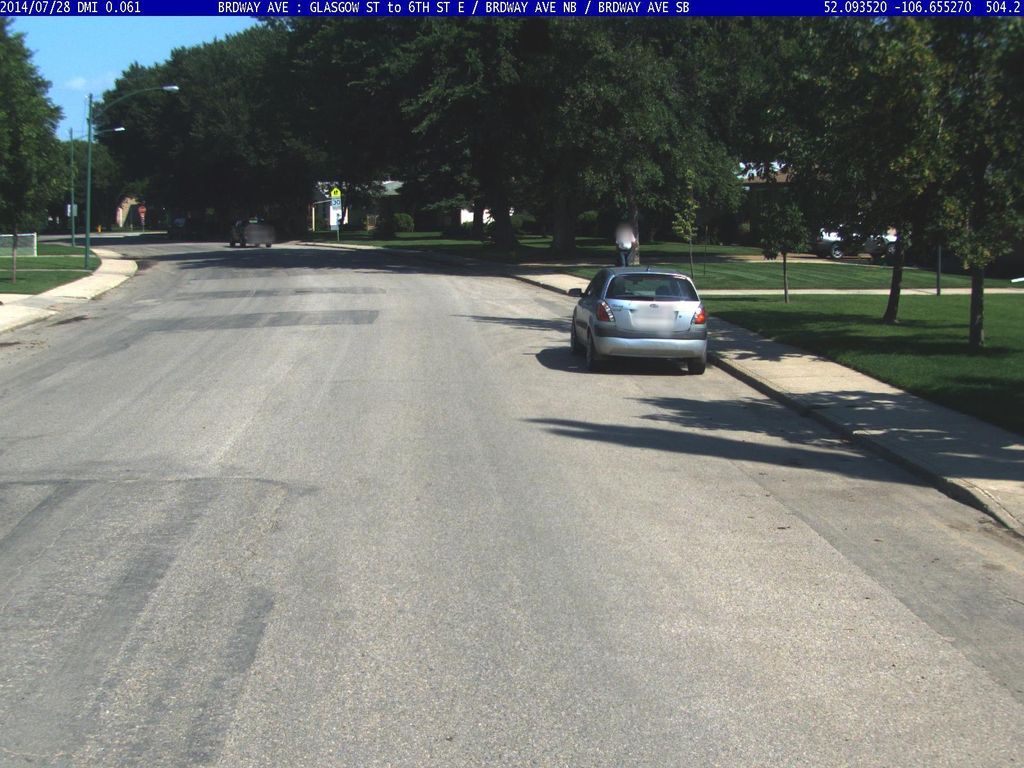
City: saskatoon